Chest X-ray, AP view. Patient: 54 years old, sex F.
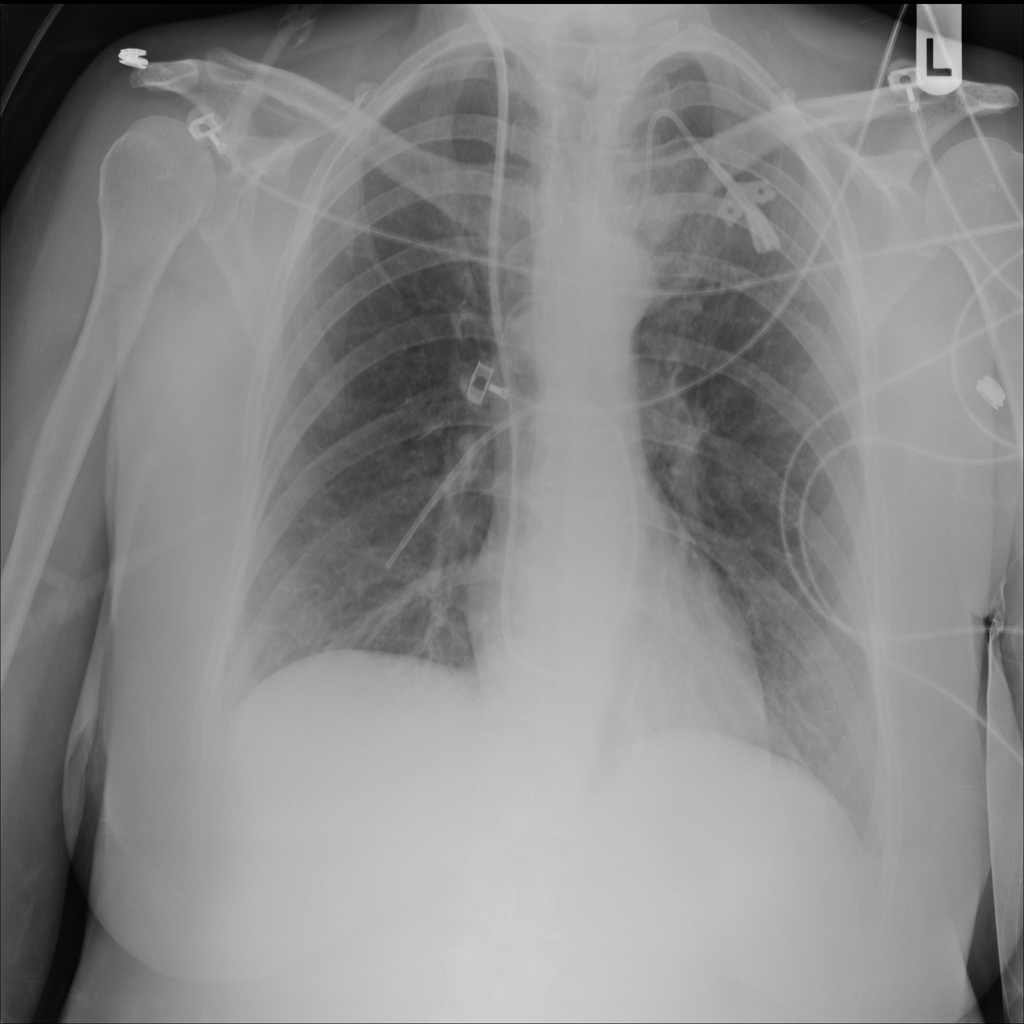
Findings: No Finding